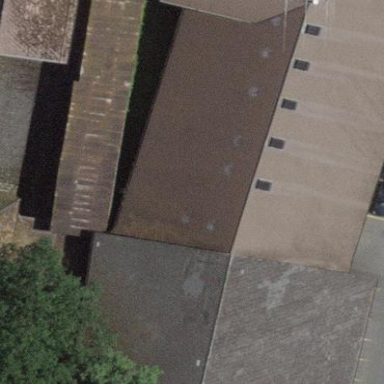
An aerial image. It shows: Government building with gabled roof.